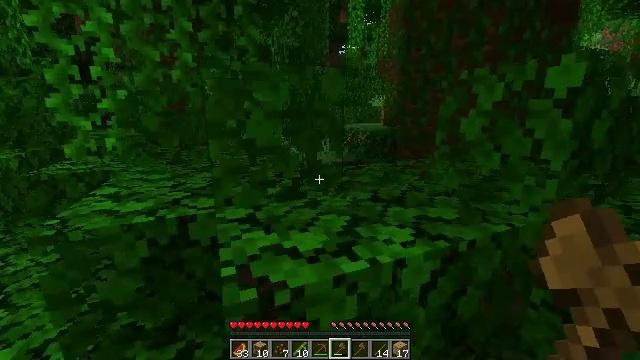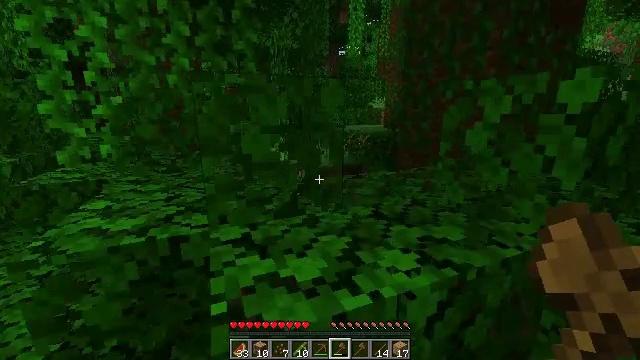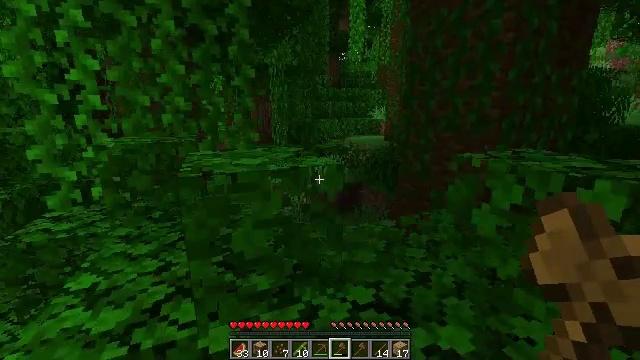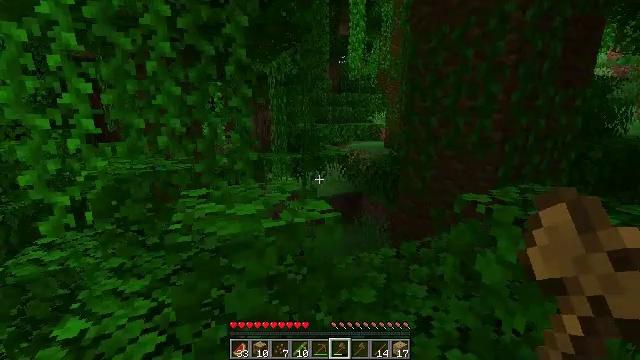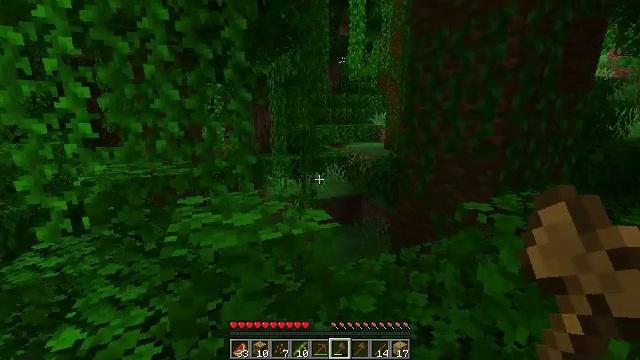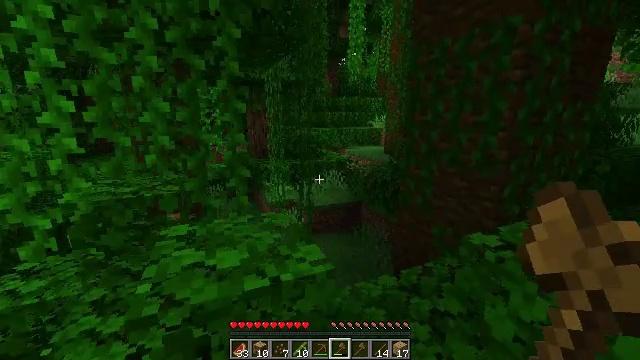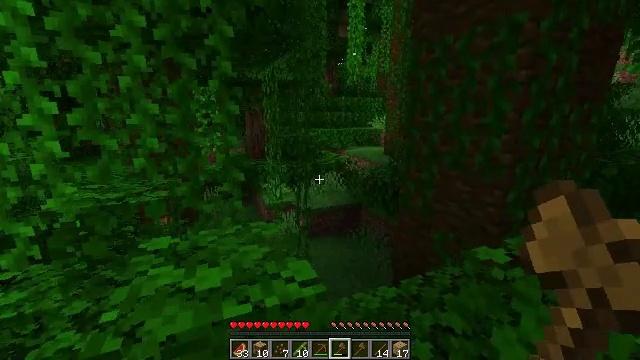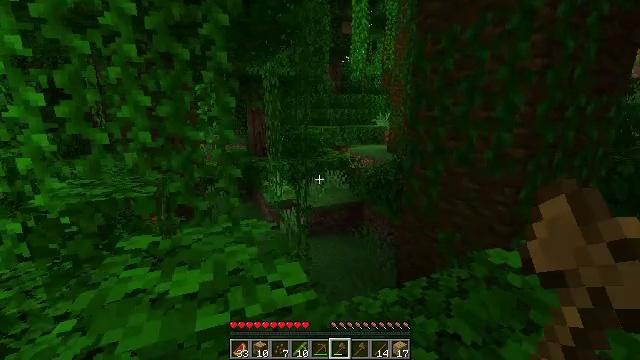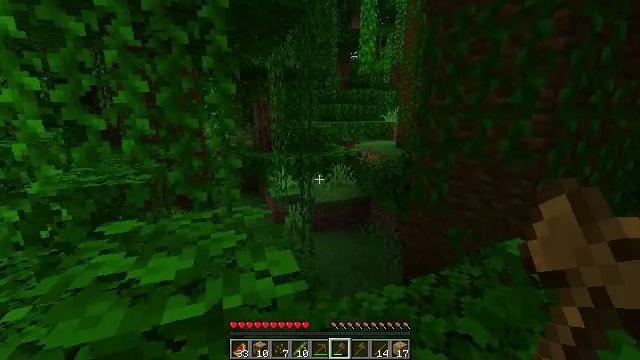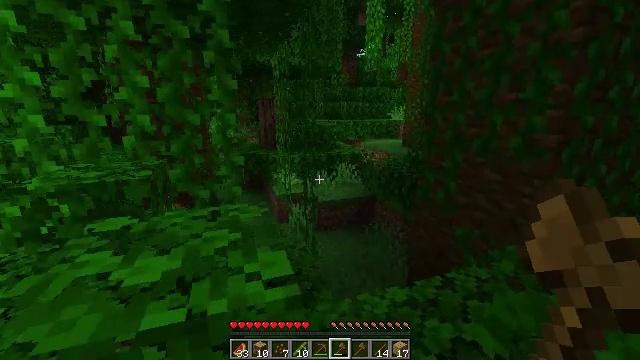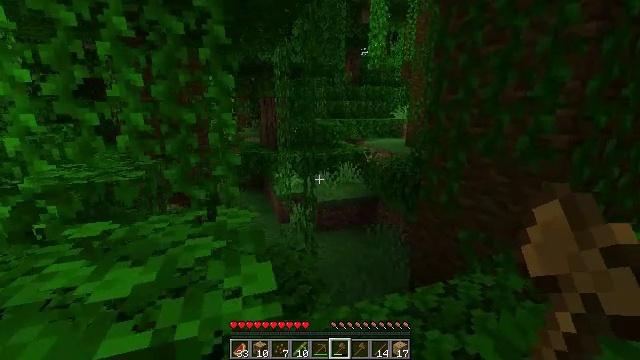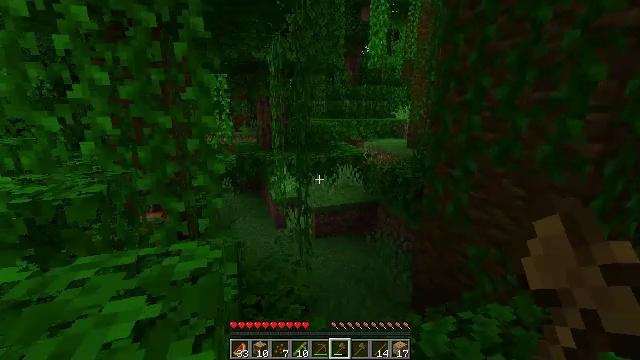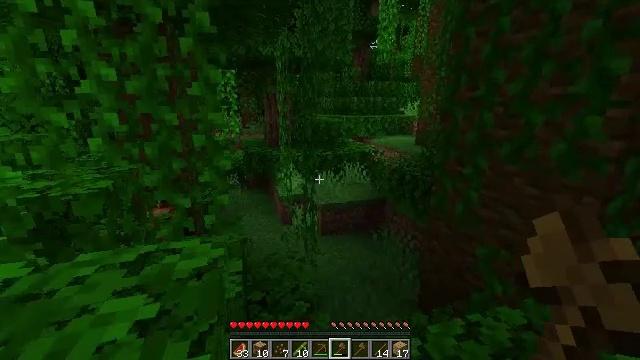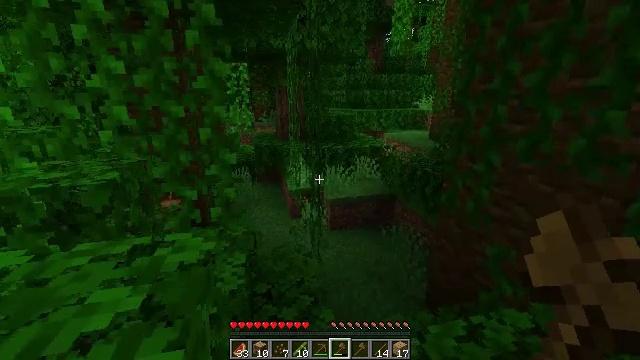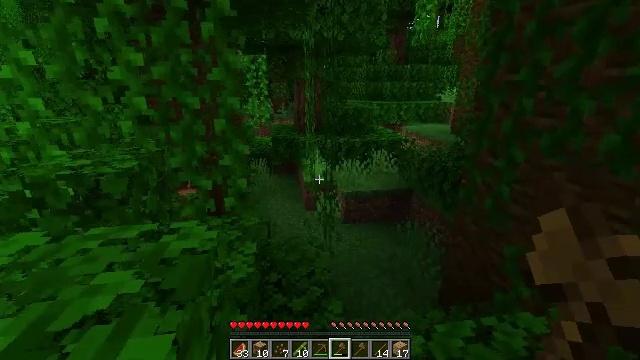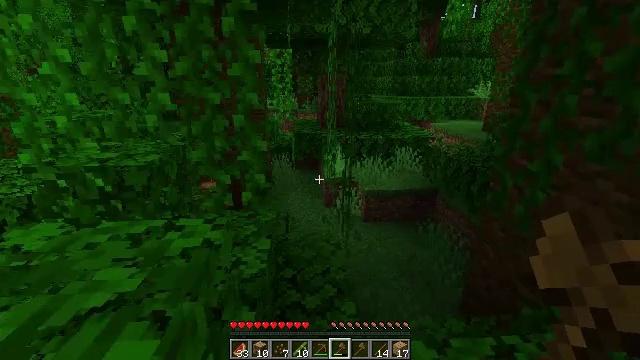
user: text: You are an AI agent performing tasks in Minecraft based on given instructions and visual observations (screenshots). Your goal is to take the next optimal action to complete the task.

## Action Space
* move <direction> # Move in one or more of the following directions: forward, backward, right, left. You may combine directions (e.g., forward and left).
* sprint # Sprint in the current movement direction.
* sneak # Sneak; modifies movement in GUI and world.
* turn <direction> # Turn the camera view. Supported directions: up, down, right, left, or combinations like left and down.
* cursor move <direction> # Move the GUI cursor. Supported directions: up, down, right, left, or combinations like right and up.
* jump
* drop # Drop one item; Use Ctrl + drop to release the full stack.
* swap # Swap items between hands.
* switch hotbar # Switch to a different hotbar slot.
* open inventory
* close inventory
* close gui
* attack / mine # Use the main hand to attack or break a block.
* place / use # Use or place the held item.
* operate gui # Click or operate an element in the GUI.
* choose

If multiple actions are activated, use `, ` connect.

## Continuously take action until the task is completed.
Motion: motion action
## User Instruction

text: Break the jungle leaves with your hand or shears.
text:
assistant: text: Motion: move forward, jump
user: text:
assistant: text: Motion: move forward, jump
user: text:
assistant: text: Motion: move forward and move right, jump
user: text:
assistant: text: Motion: move forward and move right, jump
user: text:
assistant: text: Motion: move forward and move right, jump
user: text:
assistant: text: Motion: move forward and move right, jump
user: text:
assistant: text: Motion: move forward and move right
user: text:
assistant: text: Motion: move forward and move right, turn left
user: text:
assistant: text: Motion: move forward, turn left
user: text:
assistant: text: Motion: move forward
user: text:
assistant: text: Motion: move forward
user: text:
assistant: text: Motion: move forward, turn left
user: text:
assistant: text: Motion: move forward, turn left and down
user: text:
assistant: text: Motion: move forward, turn left and down
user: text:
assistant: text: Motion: move forward and move right, turn left and down
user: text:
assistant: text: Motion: move forward and move right, turn left
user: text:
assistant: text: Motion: move forward and move right
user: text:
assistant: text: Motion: move forward and move right
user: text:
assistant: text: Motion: move forward and move right
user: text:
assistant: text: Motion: move forward
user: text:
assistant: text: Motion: move forward
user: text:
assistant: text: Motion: move forward
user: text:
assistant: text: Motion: move forward
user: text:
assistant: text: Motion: move forward
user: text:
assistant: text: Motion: move forward
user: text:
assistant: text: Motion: move forward
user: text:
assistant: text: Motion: move forward
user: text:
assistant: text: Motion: move forward
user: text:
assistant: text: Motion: move forward, turn left and up
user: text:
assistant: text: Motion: move forward, turn left and up